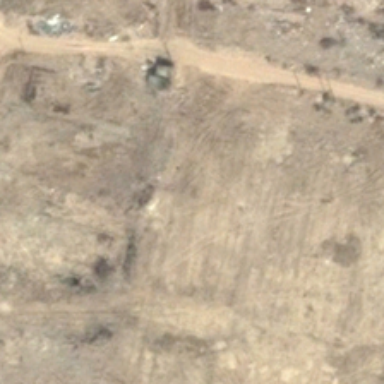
This is a bareland with some roads .